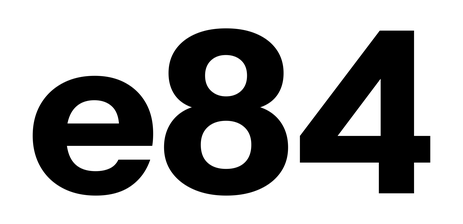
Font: InstrumentSans_Bold